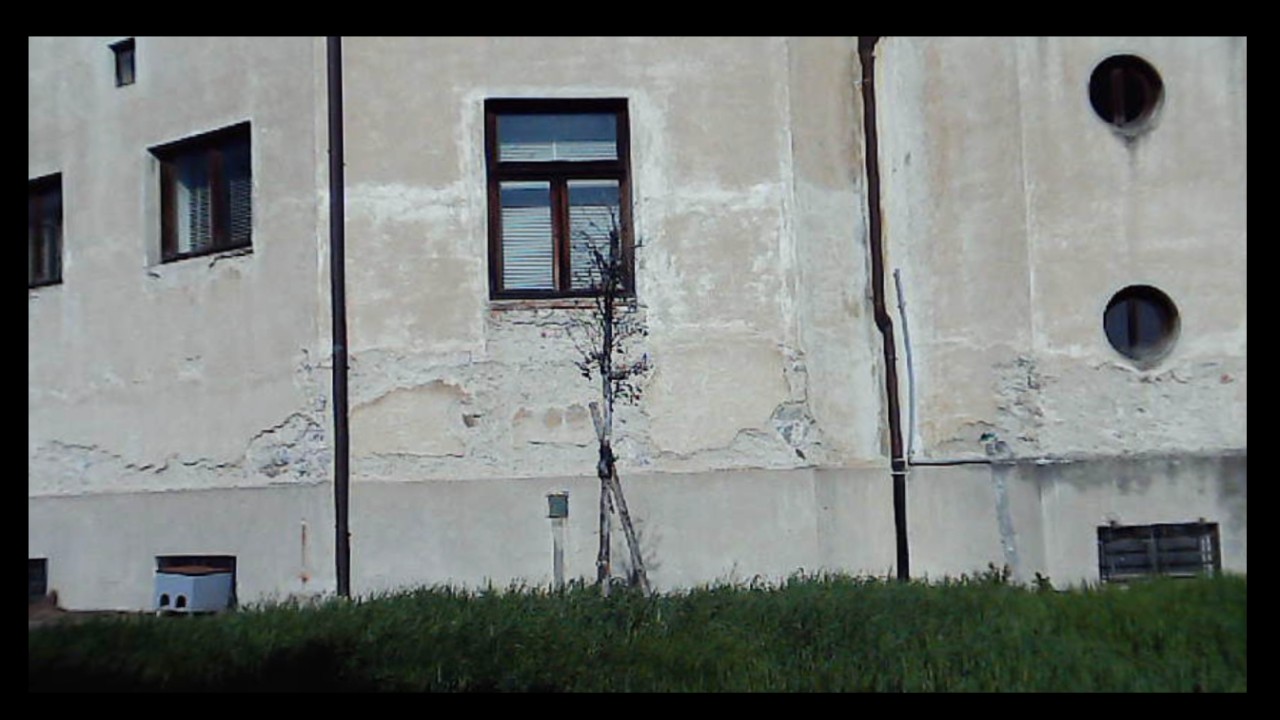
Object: Betafpv air75